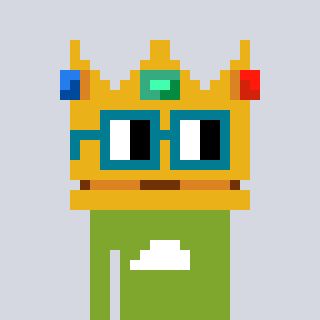
a pixel art character with square dark green glasses, a crown-shaped head and a slimegreen-colored body on a cool background